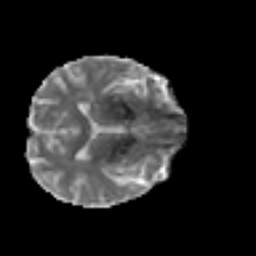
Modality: MD
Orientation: axial
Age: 47
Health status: ill
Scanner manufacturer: philips
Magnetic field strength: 3 T
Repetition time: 9 s
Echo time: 0.127 s